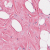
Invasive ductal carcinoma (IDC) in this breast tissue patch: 0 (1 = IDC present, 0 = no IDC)